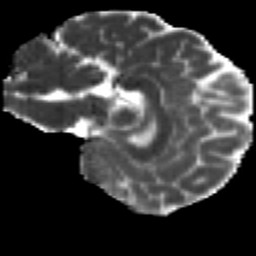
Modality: MD
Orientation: sagittal
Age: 29
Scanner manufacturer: siemens
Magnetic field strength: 3 T
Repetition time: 2.2 s
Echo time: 0.084 s